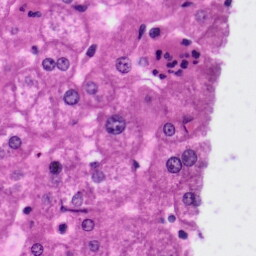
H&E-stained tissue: Liver